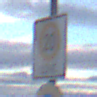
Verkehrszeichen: BeginnZone20
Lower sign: EingeschraenktesHalteverbot
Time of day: SunriseSunset
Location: Outdoor (Suburban)
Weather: PartlyCloudy
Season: NotSpecified
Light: Natural